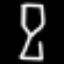
Label: hourglass